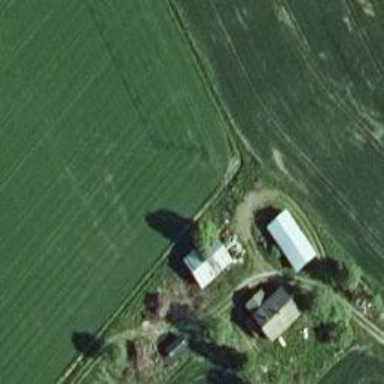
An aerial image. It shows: Farm with farmyard.